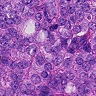
Metastatic tissue present: yes